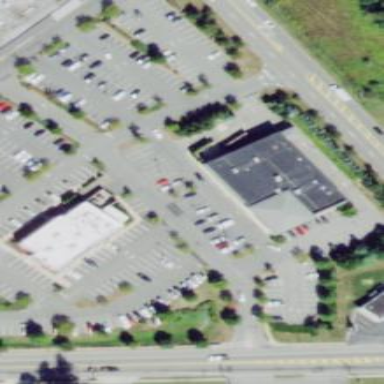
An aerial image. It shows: Pharmacy building providing healthcare services.